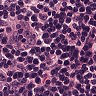
Metastatic tissue present: yes